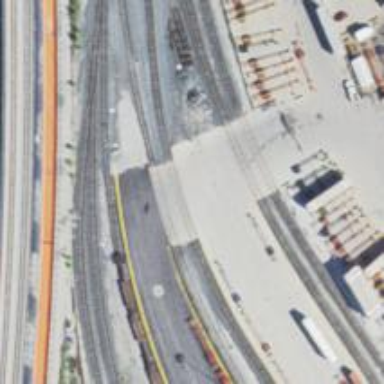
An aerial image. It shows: Railway yard used for servicing trains.